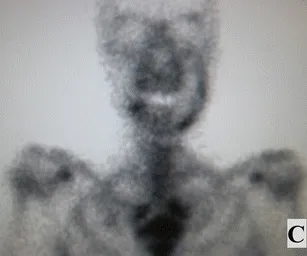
Findings on admission. C) Gallium-67 citrate scintigraphy shows abnormal uptake in the left mandible.
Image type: radiology (scintigraphy)